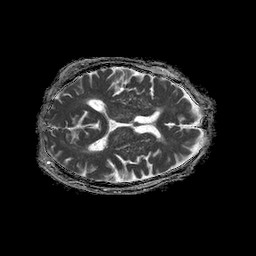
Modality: ADC
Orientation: axial
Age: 73
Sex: female
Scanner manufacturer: philips
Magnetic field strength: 1.5 T
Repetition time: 4.6 s
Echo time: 0.09059 s